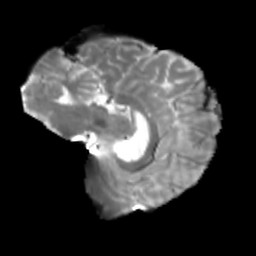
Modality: T2w
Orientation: sagittal
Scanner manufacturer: siemens
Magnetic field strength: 3 T
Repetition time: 4 s
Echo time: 0.0594 s